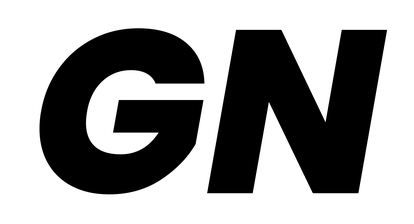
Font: Poppins-ExtraBoldItalic